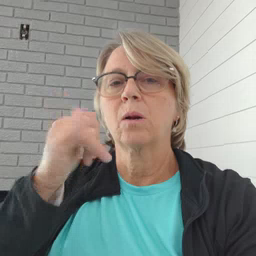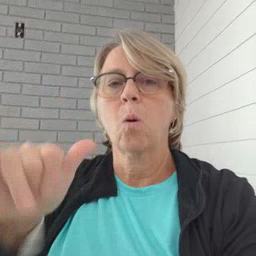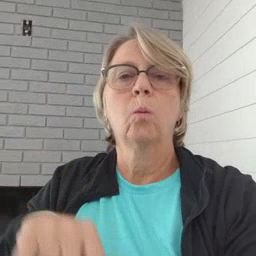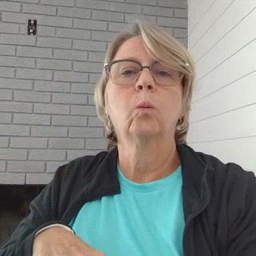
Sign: yellow